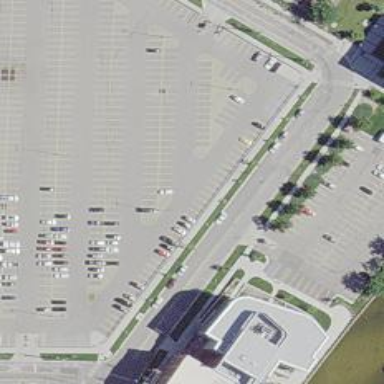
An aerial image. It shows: Parking area with surface.